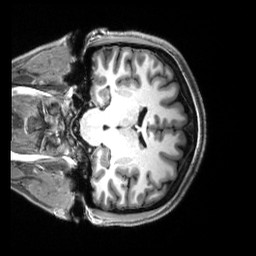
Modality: T1w
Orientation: coronal
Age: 22
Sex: female
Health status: healthy
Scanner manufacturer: siemens
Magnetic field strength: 3 T
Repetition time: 2.5 s
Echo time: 0.00222 s